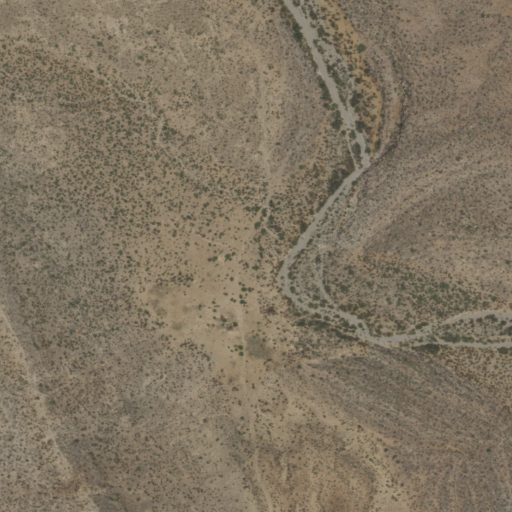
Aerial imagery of valley in New Mexico named Hardscrabble Canyon containing shrub and grassland